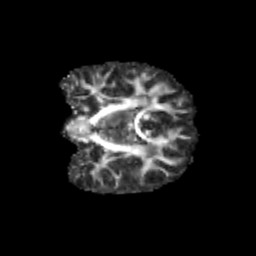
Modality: FA
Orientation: coronal
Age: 8
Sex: male
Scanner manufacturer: siemens
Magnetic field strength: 3 T
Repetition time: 3.8 s
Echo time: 0.07 s